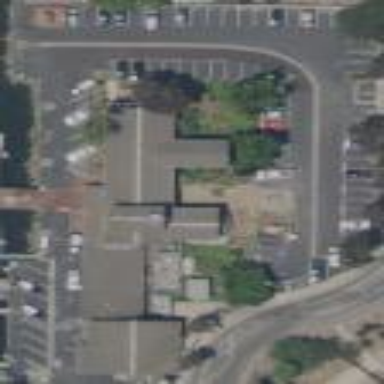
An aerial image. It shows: Police facility.